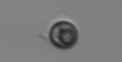
Label: Dinophyceae